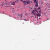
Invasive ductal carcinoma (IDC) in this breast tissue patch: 1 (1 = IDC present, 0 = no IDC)